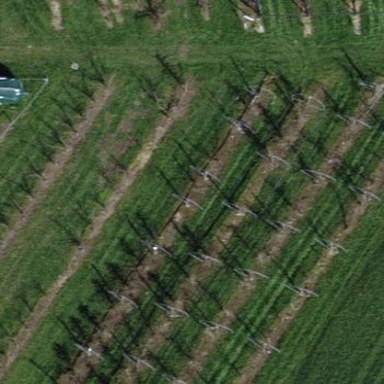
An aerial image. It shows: Orchard.